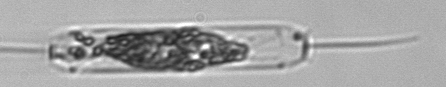
Label: Ditylum_brightwellii